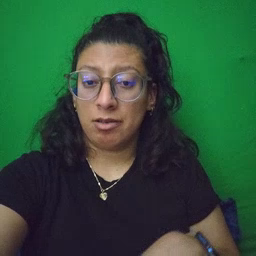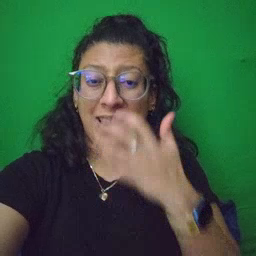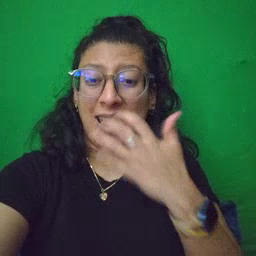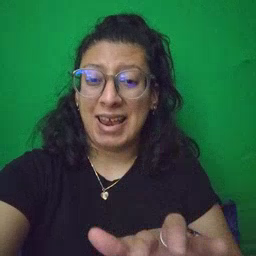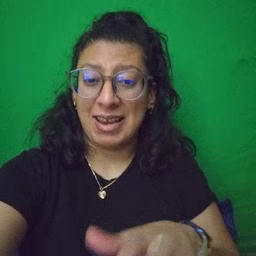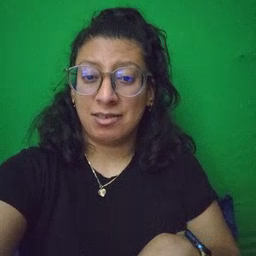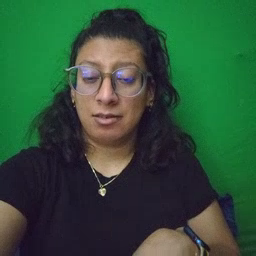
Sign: hot